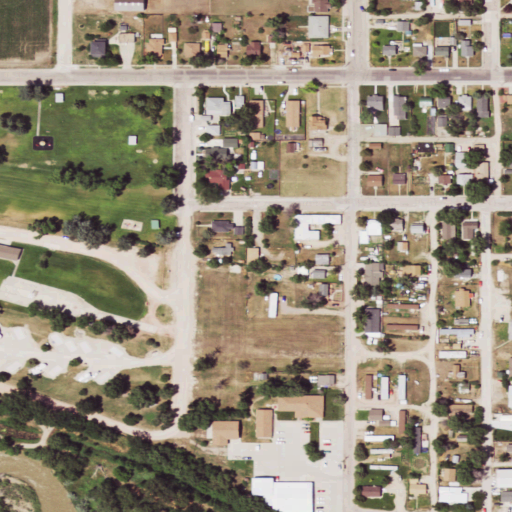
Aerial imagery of plain(s) in Wyoming named Pioneer Park containing low intensity development, medium intensity development, open development, woody wetlands, high intensity development, open water, cultivated crops, and herbaceous wetlands